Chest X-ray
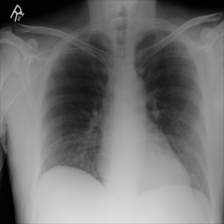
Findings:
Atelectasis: negative
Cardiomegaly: negative
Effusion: negative
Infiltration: negative
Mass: negative
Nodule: negative
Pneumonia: negative
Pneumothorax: negative
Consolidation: negative
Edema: negative
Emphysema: negative
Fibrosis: negative
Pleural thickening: negative
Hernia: negative